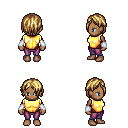
a pixel art fantasy rpg character, female body template, human, dark skin, gold chest armor, magenta pants, blonde bangs hairstyle, white cloth bracers, four views (front, back, left, right), 2x2 character sprite sheet, small pixel art, hard edges, no anti-aliasing